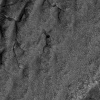
Atmospheric dust classification: not_dusty